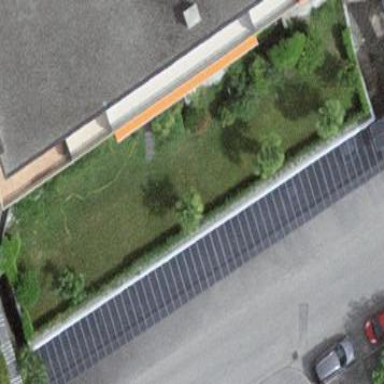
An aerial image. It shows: Multi-storey parking facility.